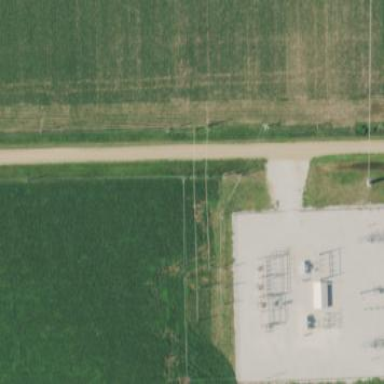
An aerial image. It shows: Distribution level power substation surrounded by fence.